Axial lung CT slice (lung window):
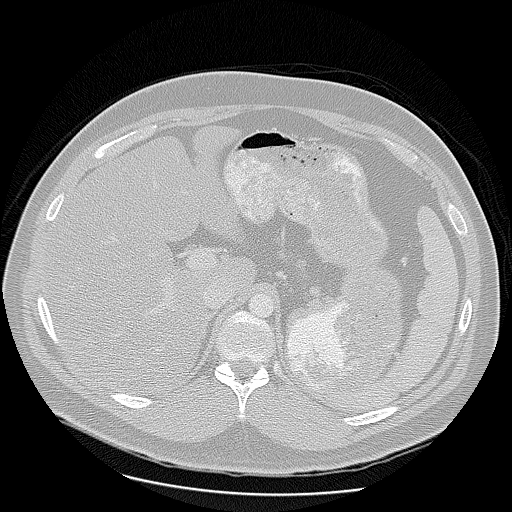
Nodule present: no